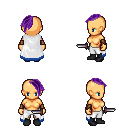
a pixel art fantasy rpg character, female body template, human, tanned skin, white trimmed cape, white pants, purple long mohawk hairstyle, cloth bracers, black shoes, dagger, four views (front, back, left, right), 2x2 character sprite sheet, small pixel art, hard edges, no anti-aliasing